Question: I have 4 tables here, their relationship is like the following:

For 'band' table, I have 4 columns: id, band_name, first_name, last_name. (first_name and last_name refer to columns in 'independent artist' table).
For 'independent artist' I have 3 columns: id, first_name, last_name.
For 'act' table, I have 3 column: id, performer, music. Here for the perfumer, I want to refer to both band and independent artist table.
For 'music' table, I have 3 columns: id, song_name, release_year.
I also predict future changes here, for instance if a team member in a band wants to change his last name, it will affect both the 'band' and 'independent artist' table.
Intuitively I think my solution is not good, can anyone provide better design for the tables? Thanks.
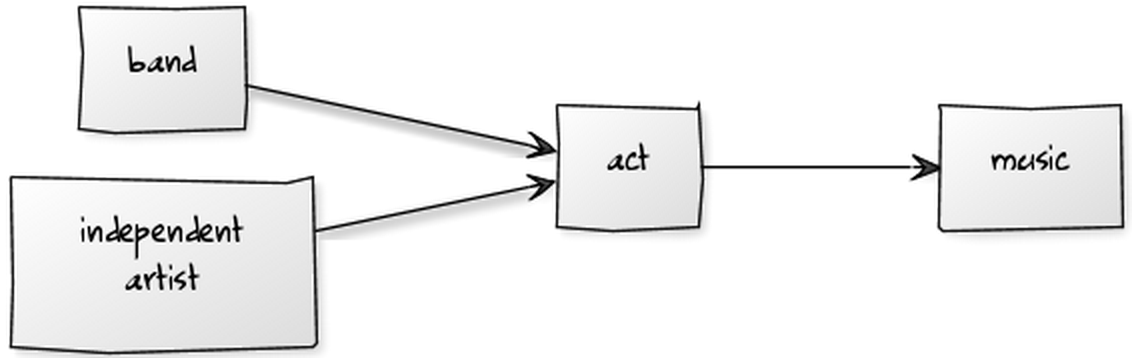
Answer: Here's my suggestion:
Band table:
- -
Artist table:
- - -
Band_members table:
- -
Acts table:
- -
Music table:
- - -
Act_Contents table:
- -
There's no need for a separate 'Independent Artists' table. Just treat them as a band with just one member. And you should always use an ID as the foreign key, so you don't have to worry about updating references if an attribute changes; you just change it in one place, and the references are unaffected.